Aerial crown-view tile of a tropical tree (Barro Colorado Island, Panama), acquired 20241014:
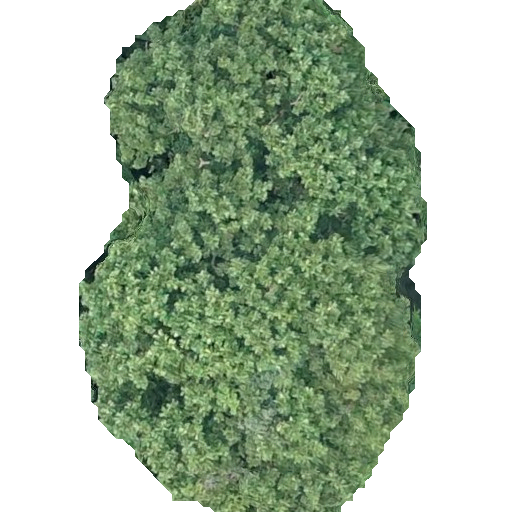
Species: Dipteryx oleifera
GBIF accepted scientific name: Dipteryx oleifera
Crown area: 228.365 m²